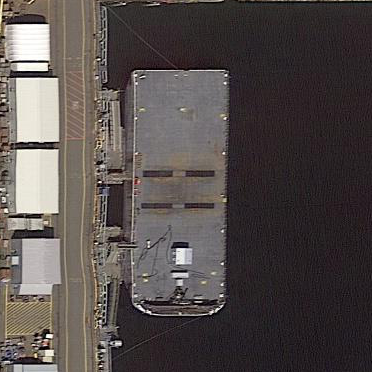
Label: civil